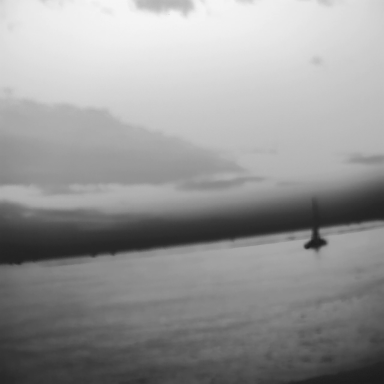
There is a sailboat in the infrared image.